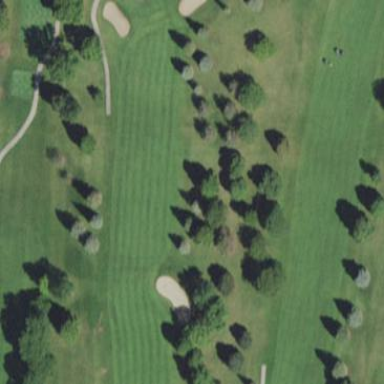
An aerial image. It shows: Rough grassy area used for golf.